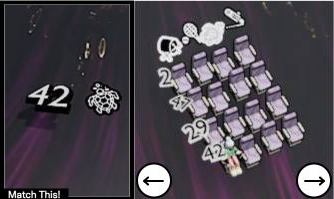
Task: seats
Answer: no